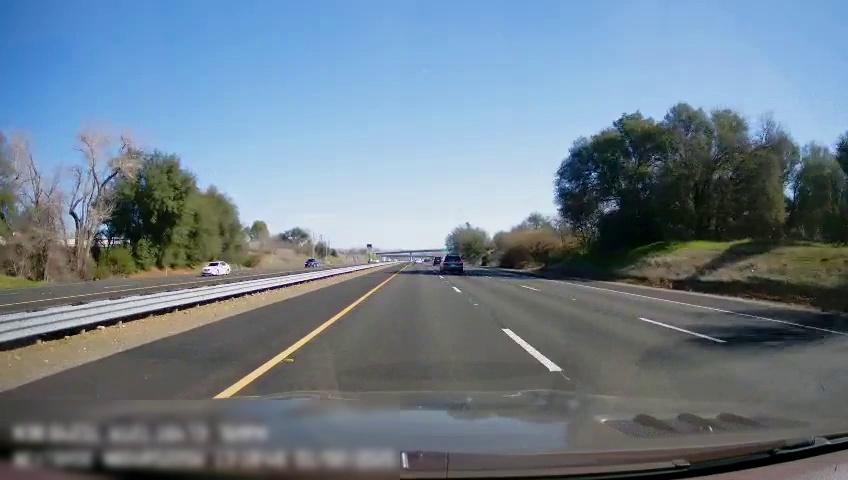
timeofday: Day
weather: Sunny
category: Drivable Space
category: Drivable Space
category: Vehicles | Car
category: Vehicles | SUV
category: Vehicles | SUV
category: Vehicles | Car
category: Lanes | Opposite Lane
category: Lanes | Current Lane
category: Lanes | Current Lane
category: Lanes | Alternate Lane
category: Lanes | Alternate Lane